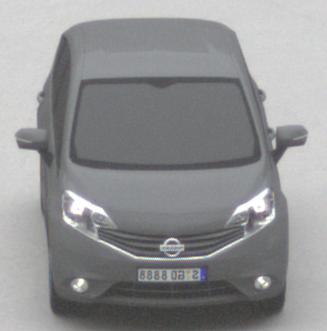
Make: Nissan
Model: Note 1.2
Detailed model: Note (E12) (10/13 - 12/16)
Model produced from: 2013/10
Model produced until: 2015/09
Doors: 5
Color: gray
Road condition: dry road
Daytime: midday
Contrast: low contrast